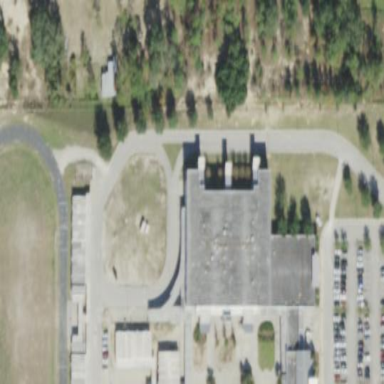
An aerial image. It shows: School building.